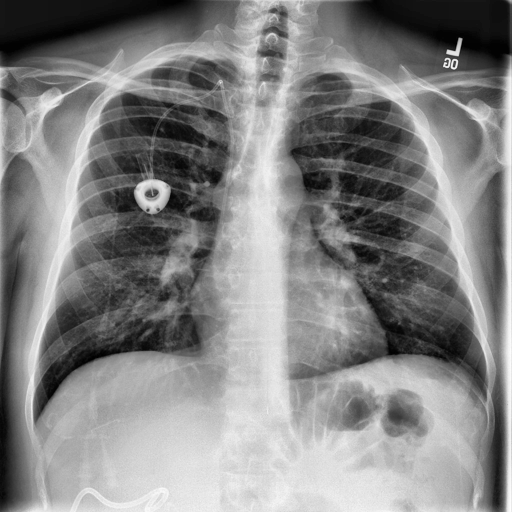
Finding: NORMAL